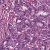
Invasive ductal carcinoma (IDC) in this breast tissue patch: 1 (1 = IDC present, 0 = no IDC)